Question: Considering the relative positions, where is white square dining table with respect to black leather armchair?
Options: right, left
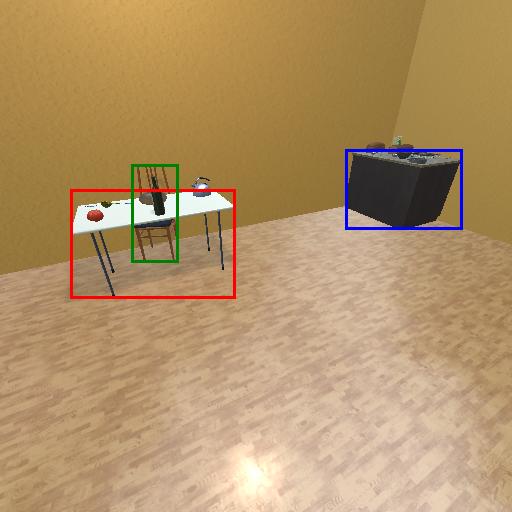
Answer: right